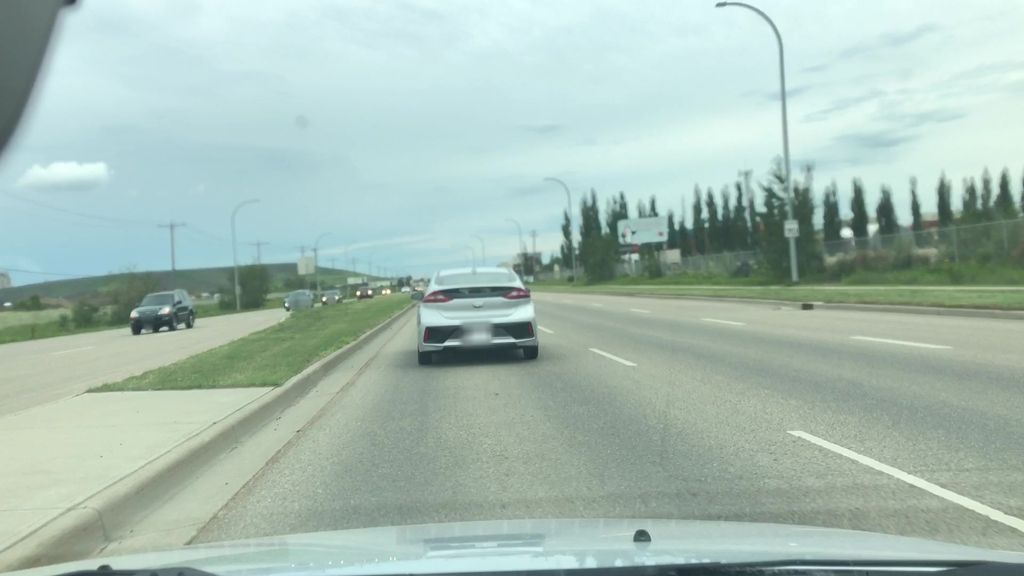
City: edmonton